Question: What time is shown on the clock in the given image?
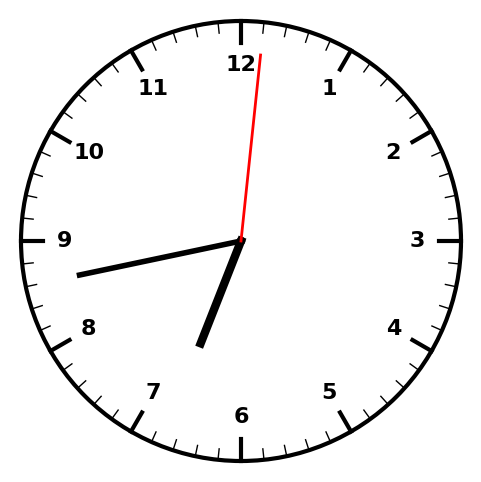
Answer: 06:43:01